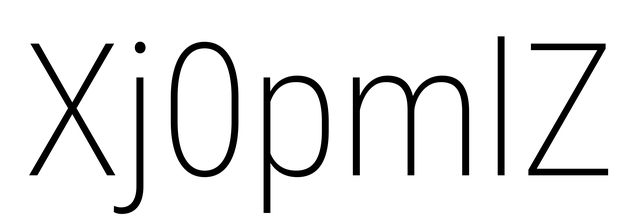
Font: Roboto_Condensed_ExtraLight